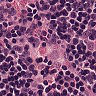
Metastatic tissue present: no